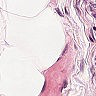
Metastatic tissue present: no